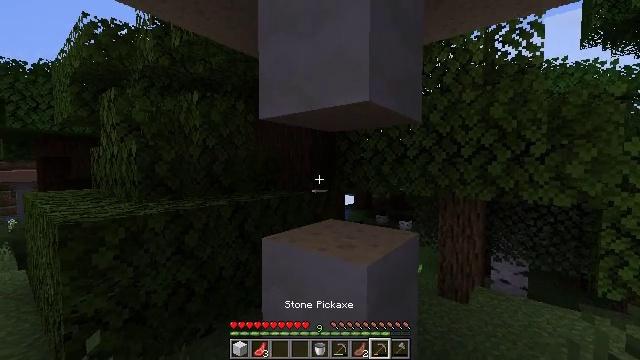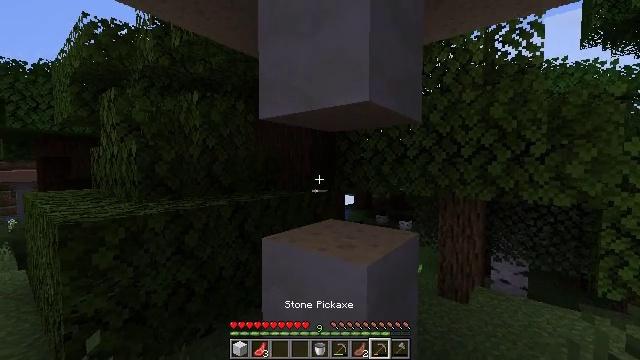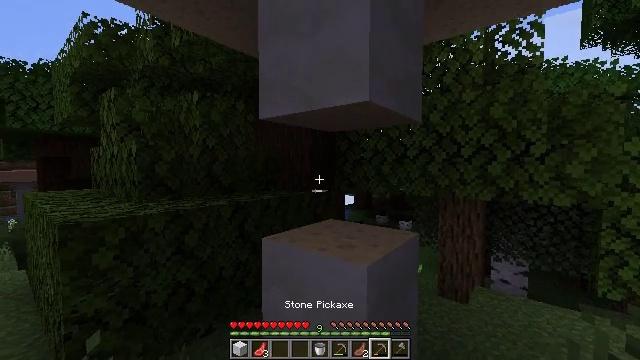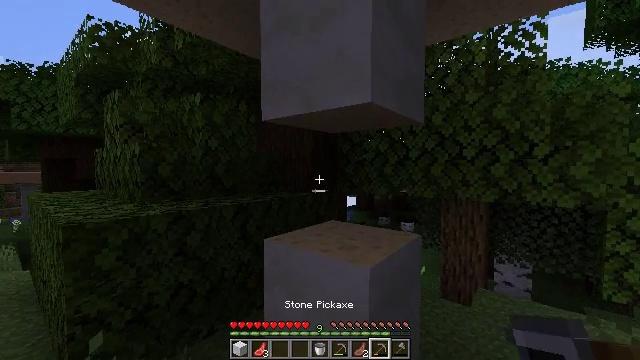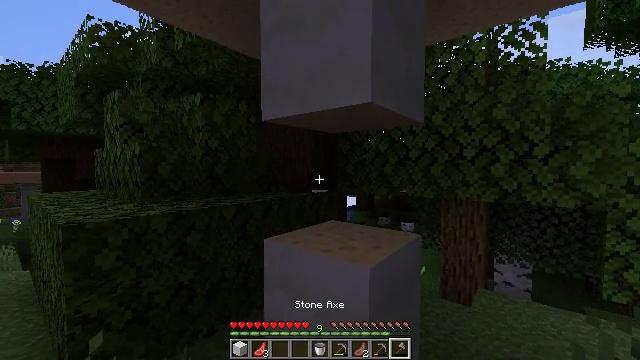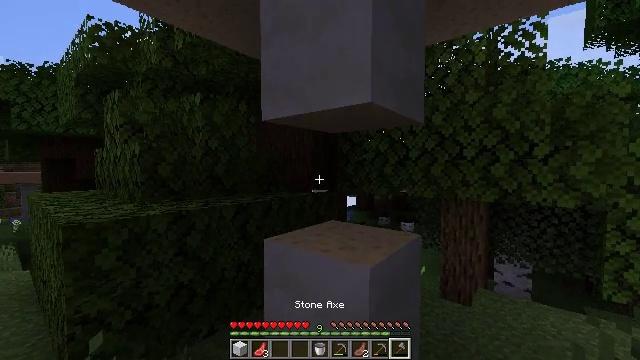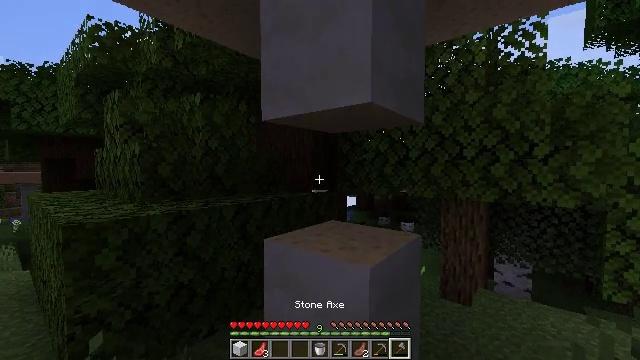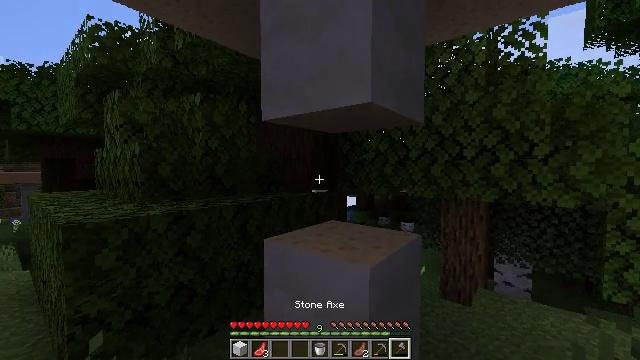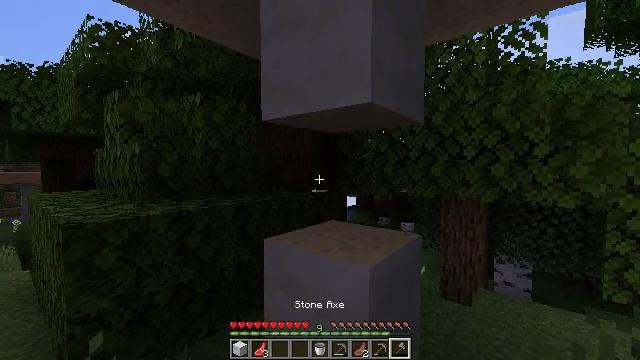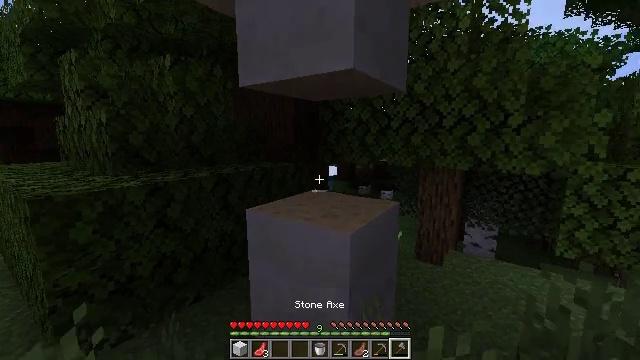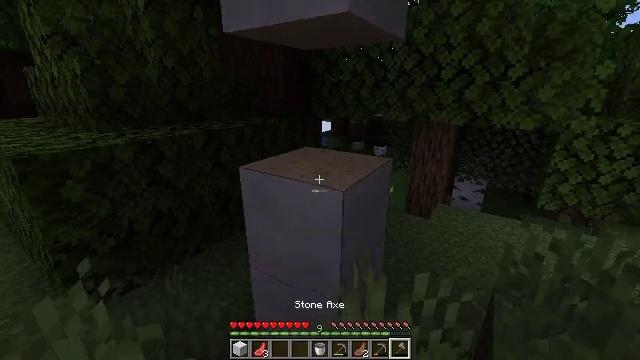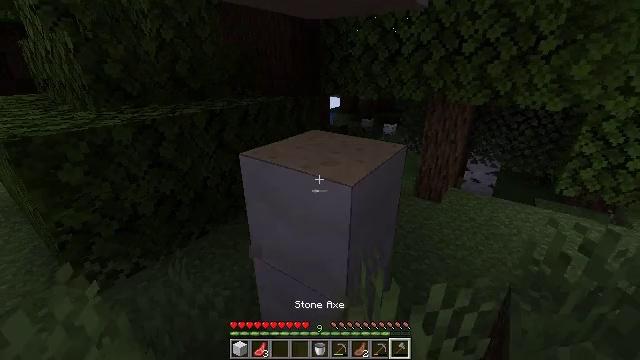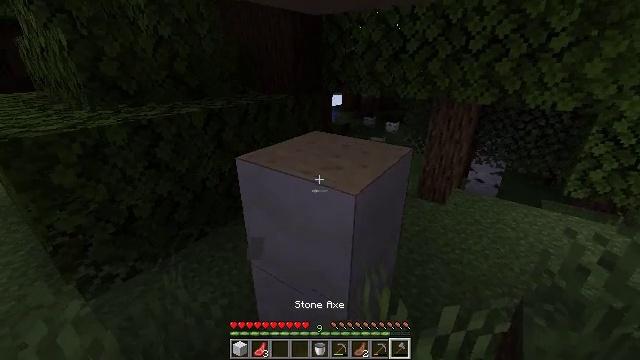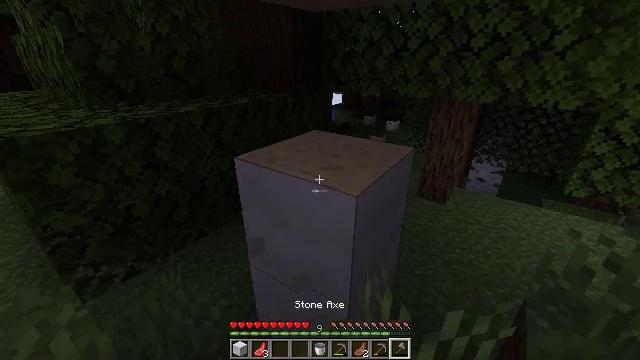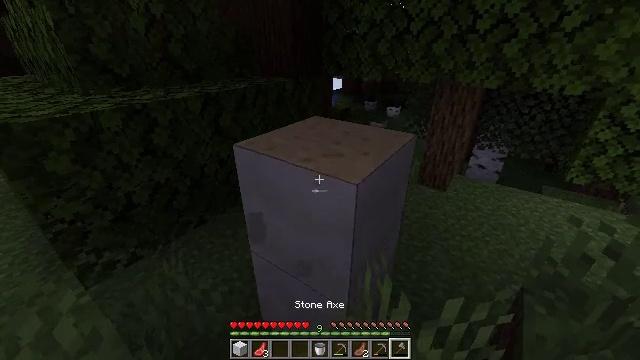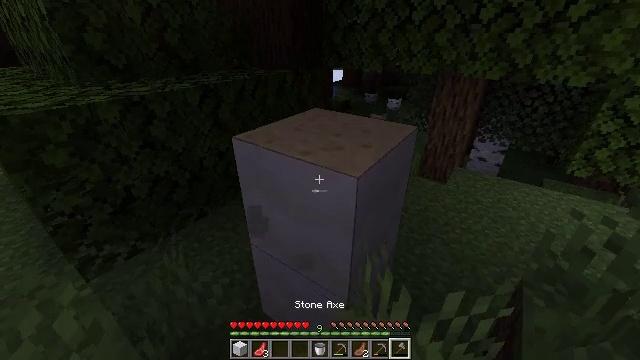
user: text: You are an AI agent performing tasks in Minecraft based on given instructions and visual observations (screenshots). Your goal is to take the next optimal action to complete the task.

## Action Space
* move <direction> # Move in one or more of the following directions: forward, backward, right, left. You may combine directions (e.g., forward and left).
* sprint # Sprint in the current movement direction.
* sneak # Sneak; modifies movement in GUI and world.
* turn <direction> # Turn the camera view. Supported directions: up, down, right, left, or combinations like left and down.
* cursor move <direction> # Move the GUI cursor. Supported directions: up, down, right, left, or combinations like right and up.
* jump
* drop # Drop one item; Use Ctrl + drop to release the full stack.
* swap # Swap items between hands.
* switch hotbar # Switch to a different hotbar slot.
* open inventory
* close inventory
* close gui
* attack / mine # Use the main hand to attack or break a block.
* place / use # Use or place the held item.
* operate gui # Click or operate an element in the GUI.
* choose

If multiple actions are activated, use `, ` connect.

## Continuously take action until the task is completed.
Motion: motion action
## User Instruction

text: Break the mushroom stem block.
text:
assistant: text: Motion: no_op
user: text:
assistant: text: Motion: no_op
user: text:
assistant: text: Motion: no_op
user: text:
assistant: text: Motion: no_op
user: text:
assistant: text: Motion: no_op
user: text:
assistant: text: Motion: no_op
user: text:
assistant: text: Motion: no_op
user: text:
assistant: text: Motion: no_op
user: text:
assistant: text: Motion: turn right and down
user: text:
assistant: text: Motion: move forward, turn right and down
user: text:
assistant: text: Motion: move forward, turn left and down, attack / mine
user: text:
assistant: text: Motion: attack / mine
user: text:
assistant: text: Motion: attack / mine
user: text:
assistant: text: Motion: turn down, attack / mine
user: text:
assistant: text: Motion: turn down, attack / mine
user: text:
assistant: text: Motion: attack / mine
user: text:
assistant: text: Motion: attack / mine
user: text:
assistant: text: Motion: attack / mine
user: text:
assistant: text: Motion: attack / mine
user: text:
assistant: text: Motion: attack / mine
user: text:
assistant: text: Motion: attack / mine
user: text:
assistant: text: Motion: no_op
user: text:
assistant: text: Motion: no_op
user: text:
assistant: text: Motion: no_op
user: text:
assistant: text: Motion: no_op
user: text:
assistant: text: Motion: no_op
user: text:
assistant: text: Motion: no_op
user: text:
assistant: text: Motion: no_op
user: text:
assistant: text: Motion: no_op
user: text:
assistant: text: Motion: turn right and down